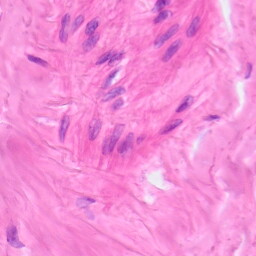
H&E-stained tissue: Lung